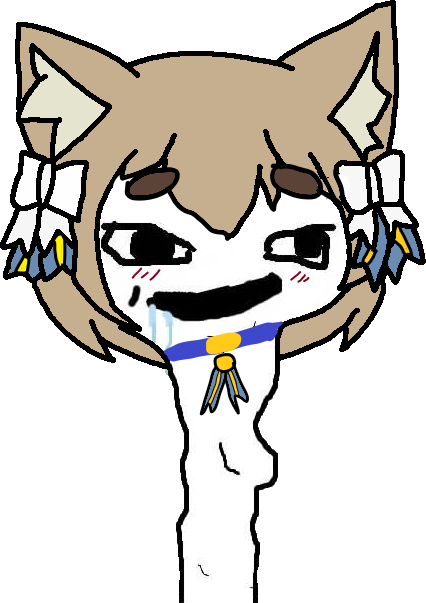
Label: 5_Brainlet